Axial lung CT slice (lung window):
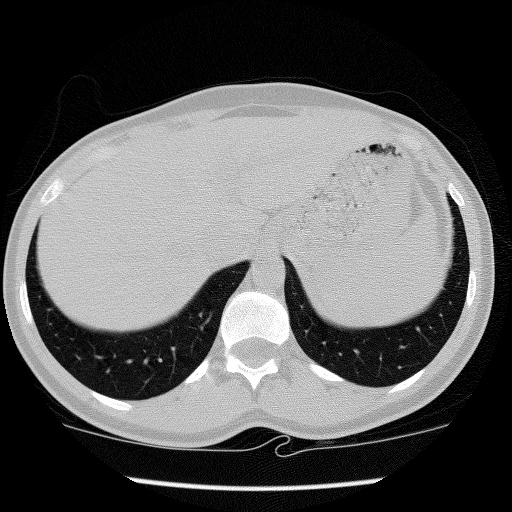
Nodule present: no